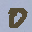
Label: 0